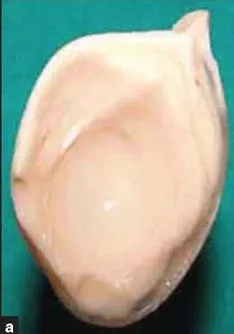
(a) Impression of the ocular defect.
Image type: medical_photograph (other_medical_photograph)